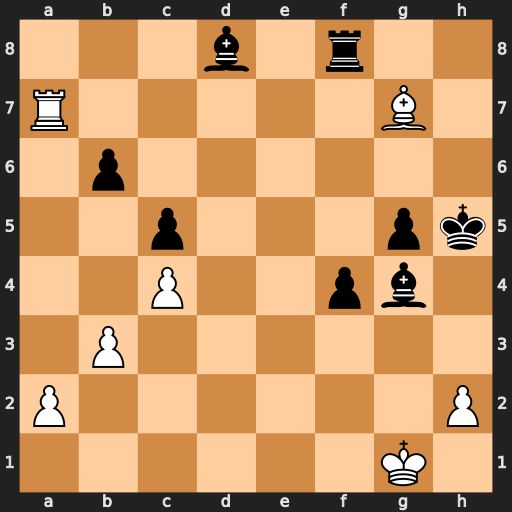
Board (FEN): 3b1r2/R5B1/1p6/2p3pk/2P2pb1/1P6/P6P/6K1
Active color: w
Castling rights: -
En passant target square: -
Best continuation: Bxf8 Bf6 Bg7